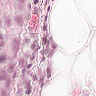
Metastatic tissue present: yes